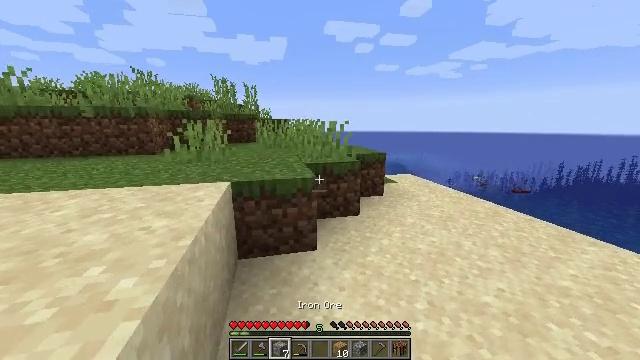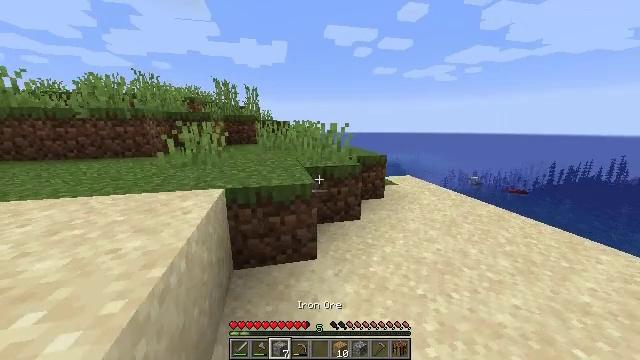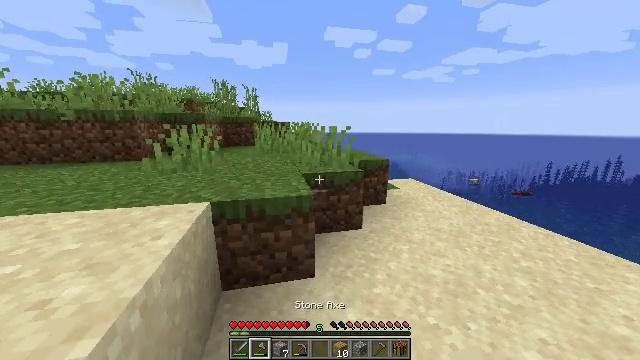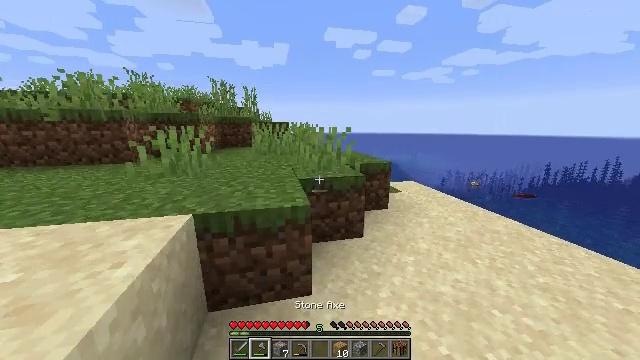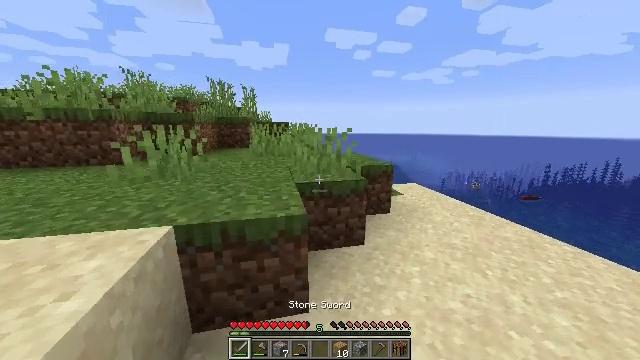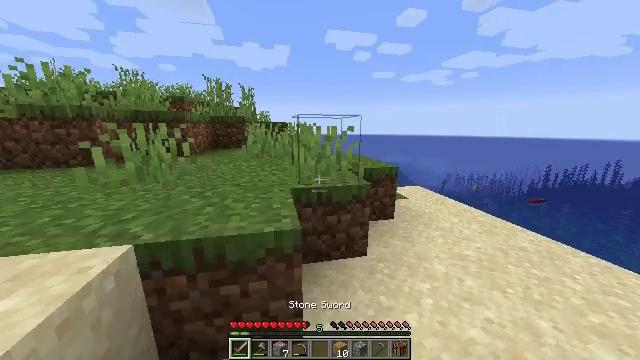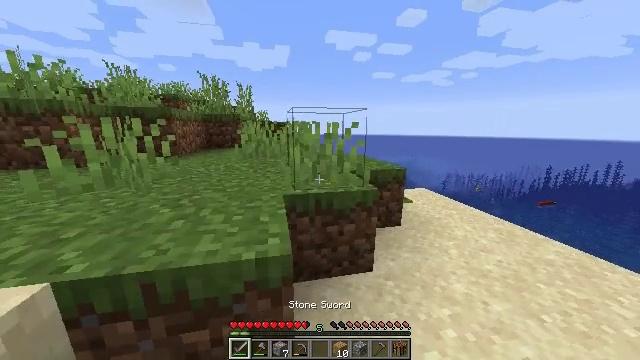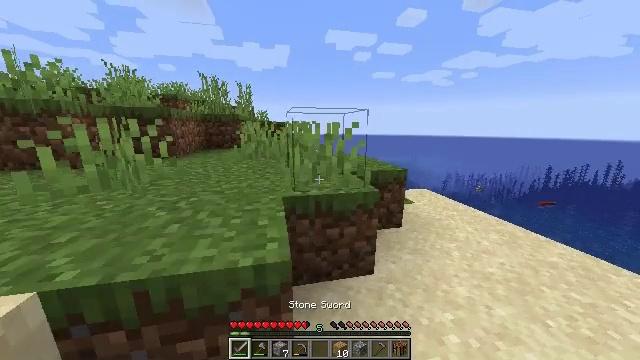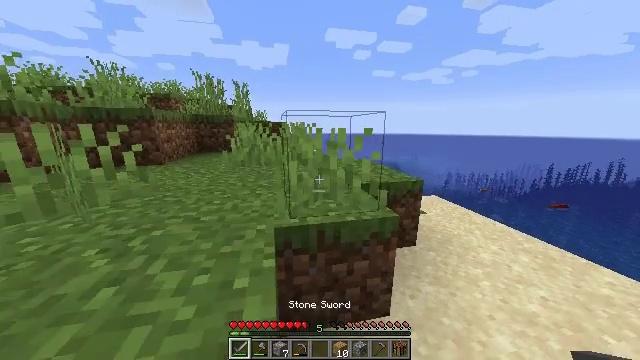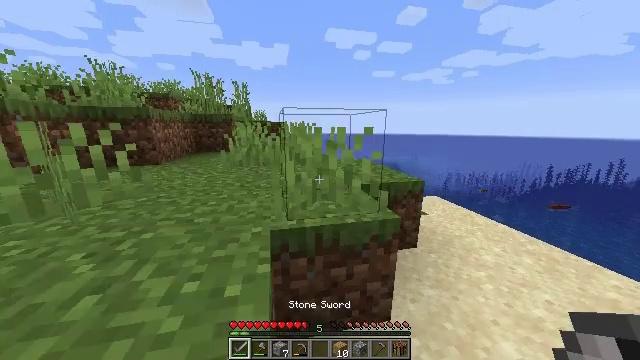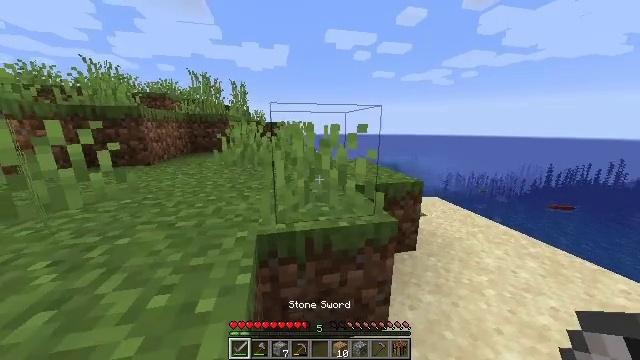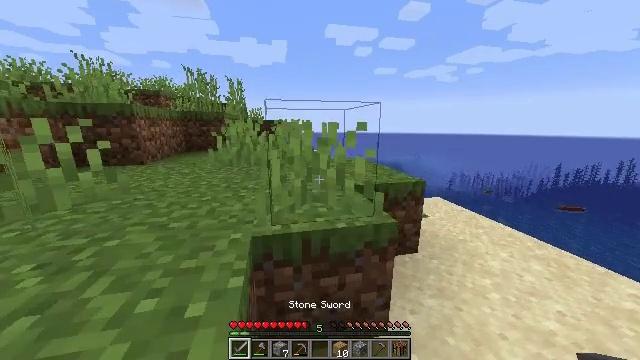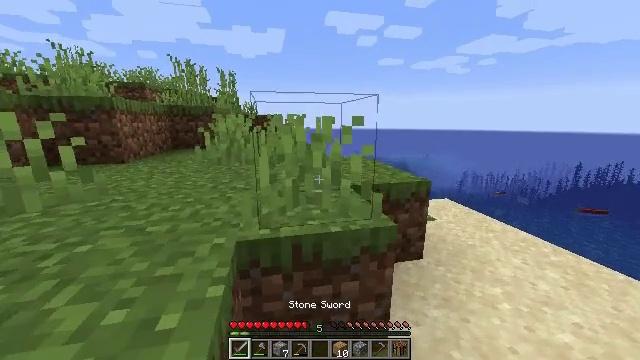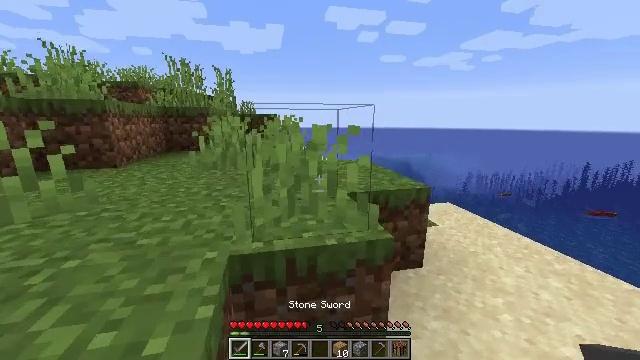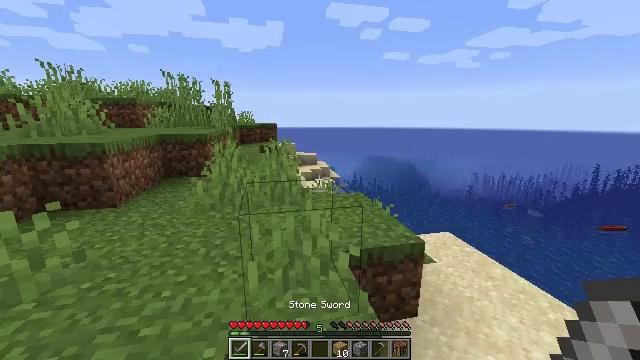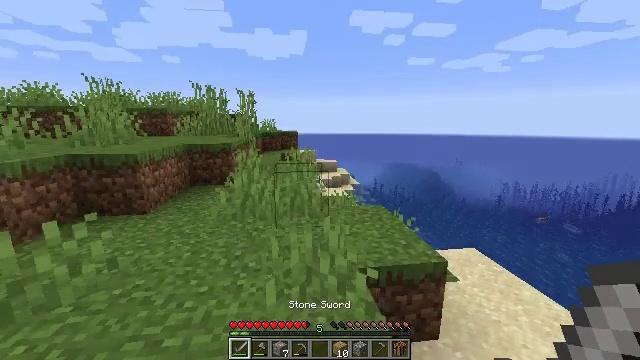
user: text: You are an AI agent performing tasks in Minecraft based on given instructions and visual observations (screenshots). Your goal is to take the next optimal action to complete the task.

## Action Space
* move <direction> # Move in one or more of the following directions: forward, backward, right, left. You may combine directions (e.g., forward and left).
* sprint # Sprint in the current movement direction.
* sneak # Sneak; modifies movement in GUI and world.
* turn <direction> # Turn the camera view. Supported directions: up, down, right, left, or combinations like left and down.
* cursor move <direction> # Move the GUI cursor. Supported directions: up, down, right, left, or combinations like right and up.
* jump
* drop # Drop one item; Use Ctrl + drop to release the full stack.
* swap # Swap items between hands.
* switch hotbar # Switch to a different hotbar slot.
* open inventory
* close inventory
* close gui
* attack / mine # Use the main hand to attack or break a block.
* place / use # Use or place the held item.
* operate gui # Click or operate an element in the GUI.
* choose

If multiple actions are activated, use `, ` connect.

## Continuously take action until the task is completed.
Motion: motion action
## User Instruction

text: Collect sugar cane near water sources.
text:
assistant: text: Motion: move forward, sprint
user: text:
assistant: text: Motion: move forward, sprint
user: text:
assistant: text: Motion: move forward, sprint
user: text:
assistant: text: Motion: move forward, sprint
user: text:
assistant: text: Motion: move forward, sprint
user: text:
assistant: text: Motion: move forward, sprint
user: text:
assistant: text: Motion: move forward, sprint
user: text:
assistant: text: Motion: move forward, sprint
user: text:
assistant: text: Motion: move forward, sprint
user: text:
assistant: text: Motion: move forward, sprint
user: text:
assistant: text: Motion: move forward, sprint
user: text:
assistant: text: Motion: move forward, sprint
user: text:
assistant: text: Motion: move forward, sprint, jump
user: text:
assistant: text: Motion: move forward, sprint, jump
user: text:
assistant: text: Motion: move forward, sprint, turn left and up, jump
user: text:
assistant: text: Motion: move forward, sprint, turn left and up, jump
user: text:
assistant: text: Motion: move forward, sprint, turn left and up, jump
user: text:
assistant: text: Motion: move forward, sprint, turn left and up, jump
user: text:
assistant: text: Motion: move forward, sprint, jump
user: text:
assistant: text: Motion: move forward, sprint, turn left, jump
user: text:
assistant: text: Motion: move forward, sprint, jump
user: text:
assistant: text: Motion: move forward, sprint, jump
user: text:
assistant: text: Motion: move forward, sprint, turn left, jump
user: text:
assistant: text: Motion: move forward, sprint, jump
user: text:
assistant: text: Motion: move forward, sprint, turn left, jump
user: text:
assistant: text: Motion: move forward, sprint, jump
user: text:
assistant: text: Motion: move forward, sprint, jump
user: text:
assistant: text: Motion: move forward, sprint, jump
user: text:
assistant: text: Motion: move forward, sprint
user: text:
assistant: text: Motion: move forward, sprint